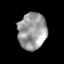
Tissue: prostate
Cell type: T cells
Senescence score: 0.2774
Nuclear area (px): 1031
Mean DAPI intensity: 154.078